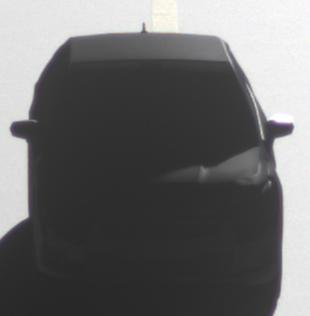
Make: Citroen
Model: DS 4 VTi 120
Detailed model: DS 4
Model produced from: 2011/05
Model produced until: 2015/01
Doors: 5
Color: black
Road condition: dry road
Daytime: morning or afternoon
Contrast: high contrast